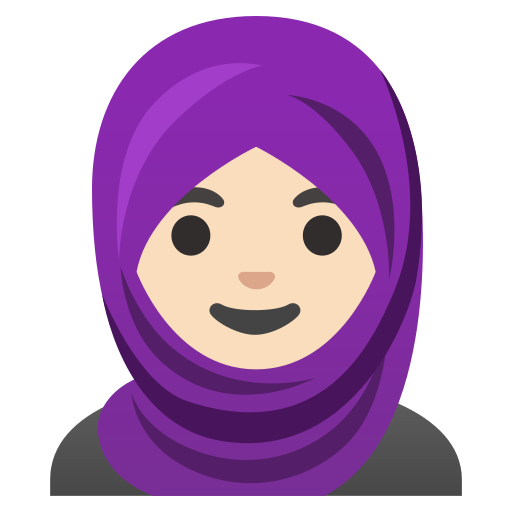
Emoji: 🧕🏻